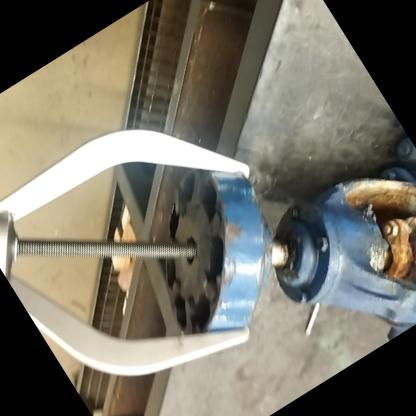
Klasa: inne